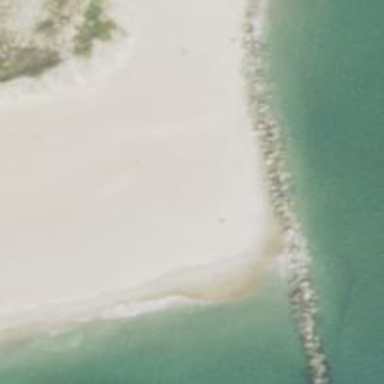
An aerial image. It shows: Groyne made of rocks.